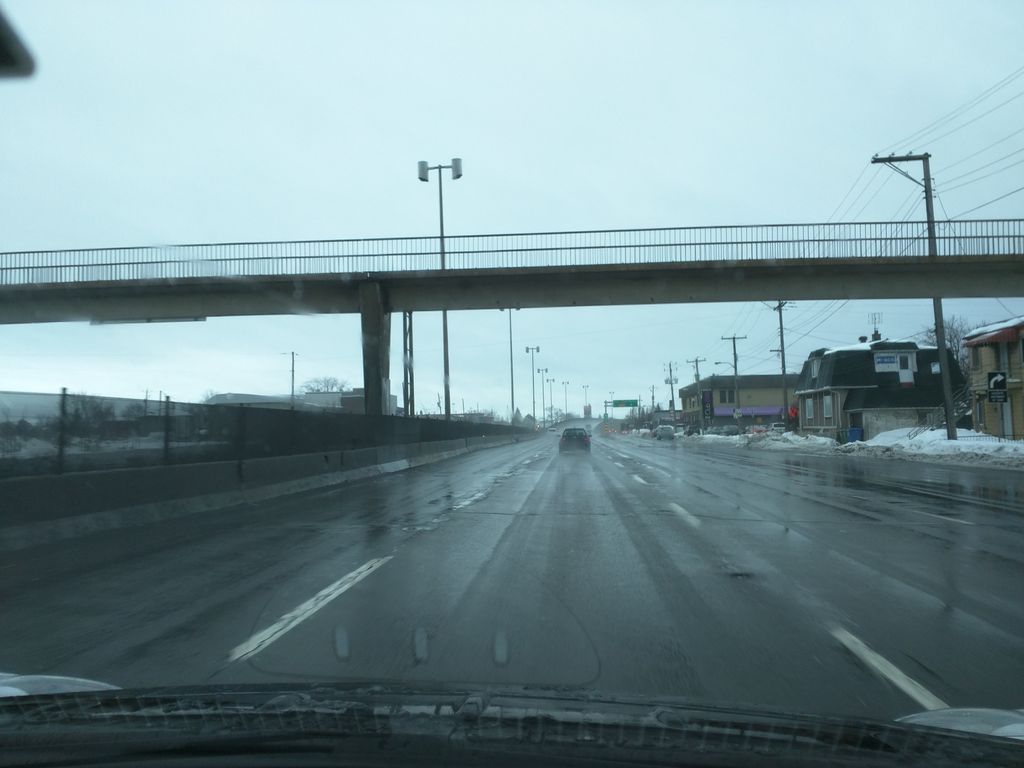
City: montreal